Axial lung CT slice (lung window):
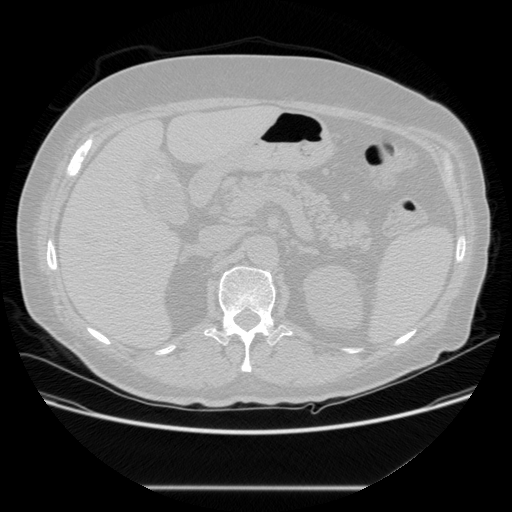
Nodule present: no